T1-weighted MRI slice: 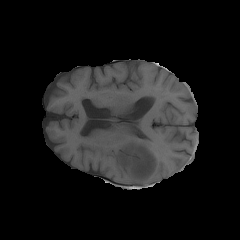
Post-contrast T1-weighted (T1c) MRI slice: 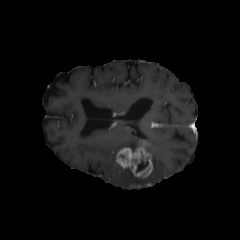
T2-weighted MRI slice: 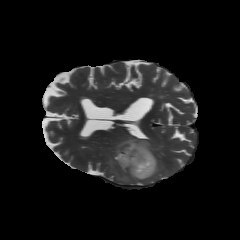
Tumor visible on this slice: yes